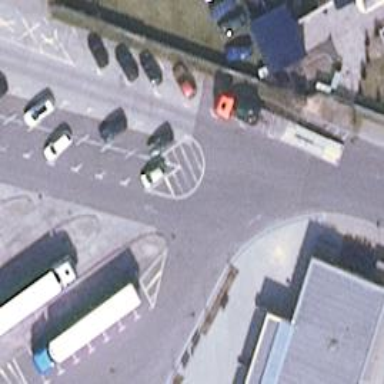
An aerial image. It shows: Parking aisle designated as service road.